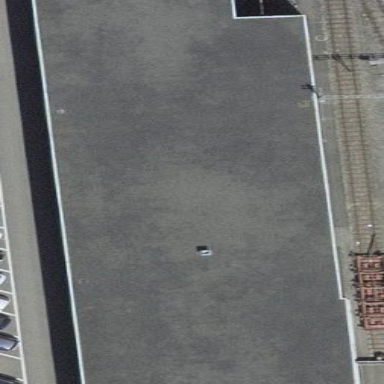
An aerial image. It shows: Transportation building.